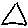
Label: triangle